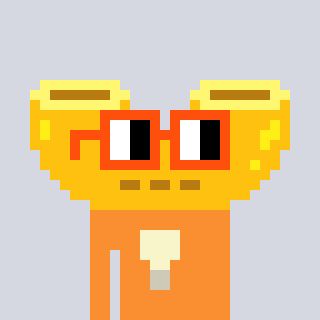
a pixel art character with square orange glasses, a macaroni-shaped head and a orange-colored body on a cool background